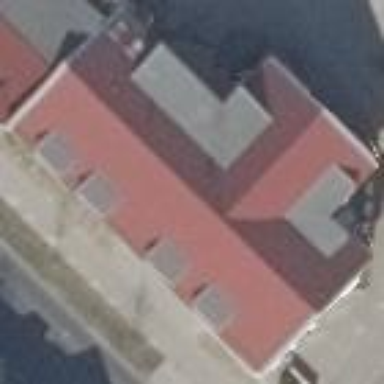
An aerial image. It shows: Healthcare centre building.